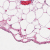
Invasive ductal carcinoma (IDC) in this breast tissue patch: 0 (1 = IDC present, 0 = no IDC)